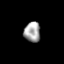
Tissue: prostate
Cell type: T cells
Senescence score: 0.7993
Nuclear area (px): 323
Mean DAPI intensity: 163.514